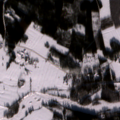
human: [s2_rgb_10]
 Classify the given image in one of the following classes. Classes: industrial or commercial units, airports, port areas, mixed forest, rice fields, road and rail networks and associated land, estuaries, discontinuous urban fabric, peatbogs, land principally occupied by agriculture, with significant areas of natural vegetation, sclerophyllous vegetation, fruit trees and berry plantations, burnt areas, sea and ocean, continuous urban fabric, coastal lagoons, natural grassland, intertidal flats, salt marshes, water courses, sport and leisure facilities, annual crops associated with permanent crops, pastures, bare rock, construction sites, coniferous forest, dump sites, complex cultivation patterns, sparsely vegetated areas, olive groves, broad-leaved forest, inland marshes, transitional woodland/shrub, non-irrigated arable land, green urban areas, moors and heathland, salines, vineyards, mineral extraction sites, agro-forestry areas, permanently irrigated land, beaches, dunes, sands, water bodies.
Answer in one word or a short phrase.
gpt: non-irrigated arable land, land principally occupied by agriculture, with significant areas of natural vegetation, coniferous forest, mixed forest, transitional woodland/shrub, water courses